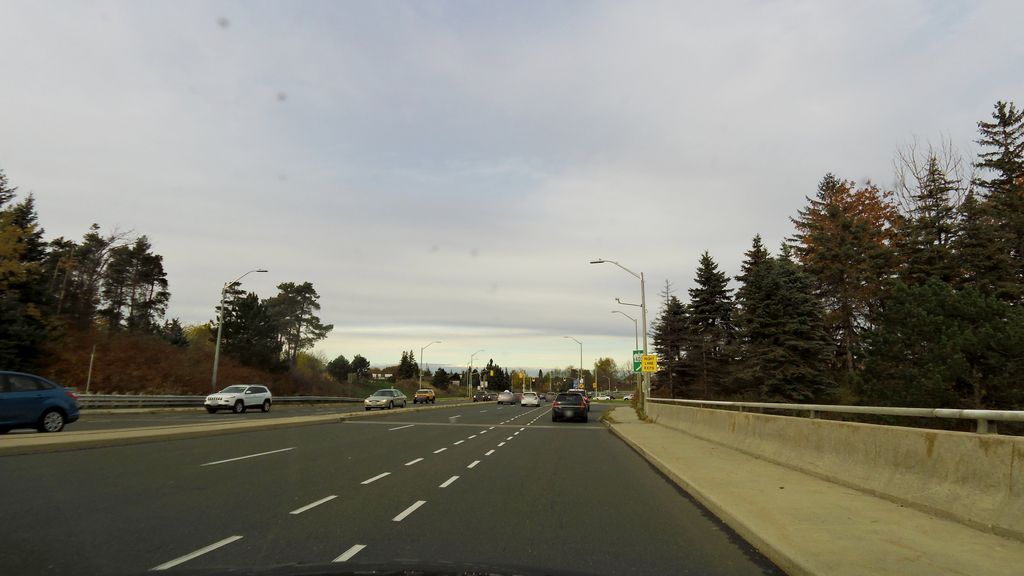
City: hamilton